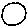
Label: circle